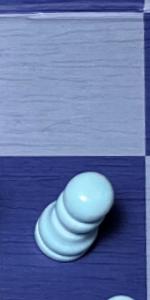
Label: Pawn_White